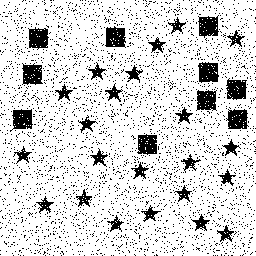
Squares: 10
Triangles: 0
Stars: 22
Total shapes: 32